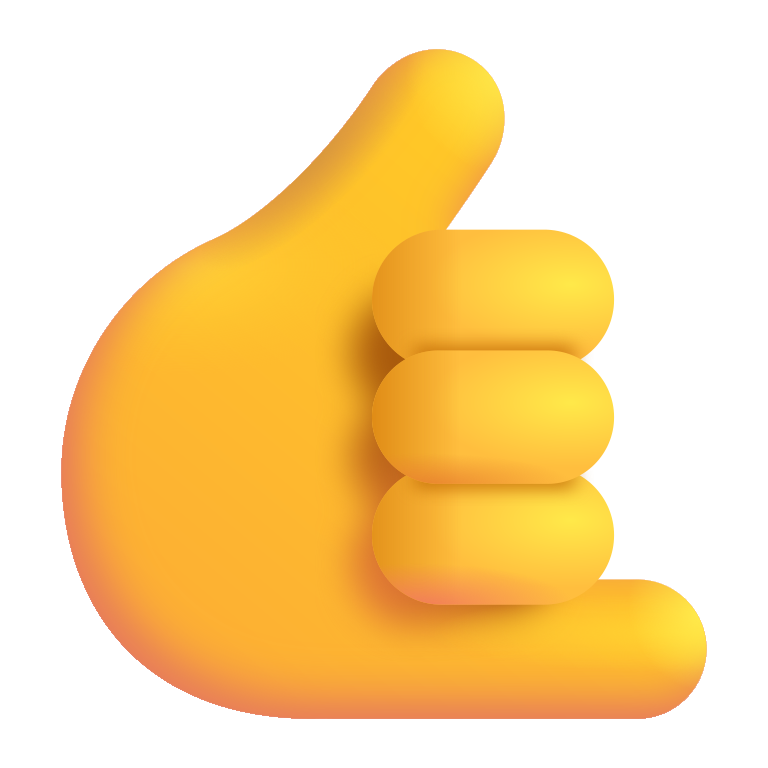
call me hand color default